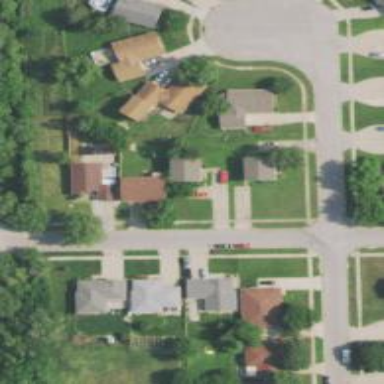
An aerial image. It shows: Neighborhood.